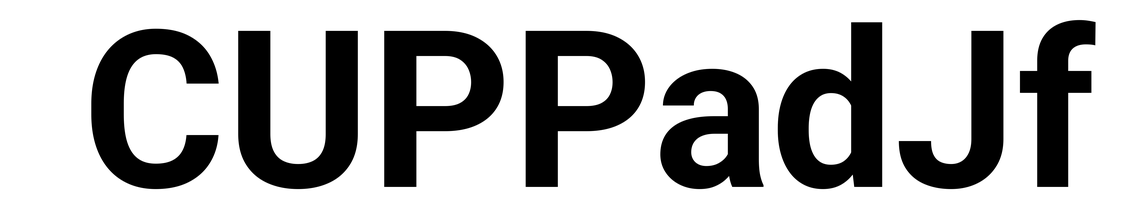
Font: Roboto_Bold